Field crop: maize
Growth stage: 1
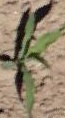
Species: maize